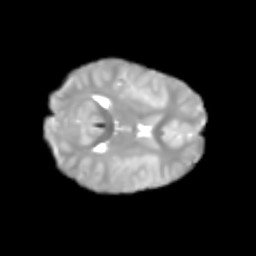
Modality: T2w
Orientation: axial
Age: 7
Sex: male
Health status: healthy